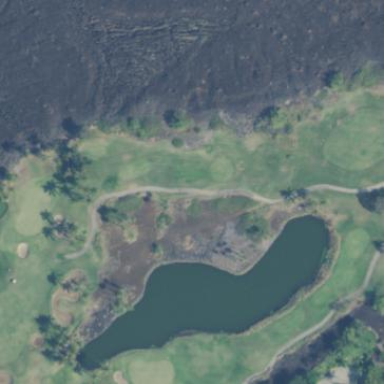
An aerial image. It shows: Water hazard in golf course. The hazard is natural water feature.